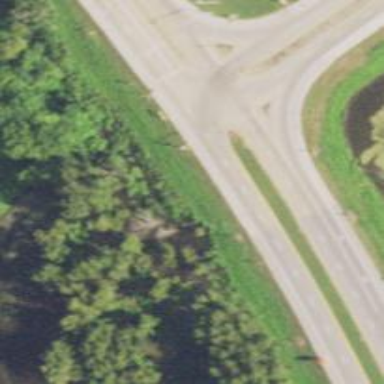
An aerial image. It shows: Primary highway with dual carriageway.